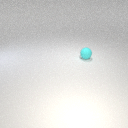
small cyan rubber sphere